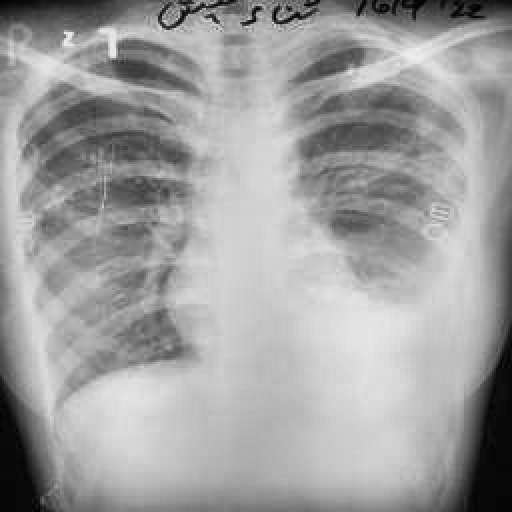
Finding: TUBERCULOSIS